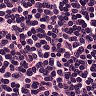
Metastatic tissue present: no